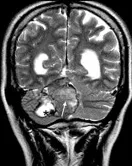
Brain MRI scan at diagnosis in 2016. Also, note the coexistent intraparenchymal hematoma [* in (A-D)]. Mass was firmly attached to dural surface compressing right transverse dural sinus (doble arrowhead in D, postcontrast T1WI).
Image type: radiology (mri)